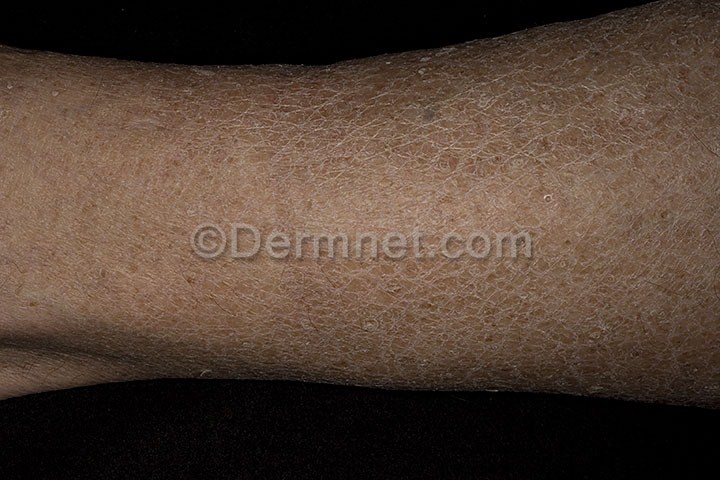
Disease: Atopic Dermatitis Photos